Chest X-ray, PA view. Patient: 65 years old, sex M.
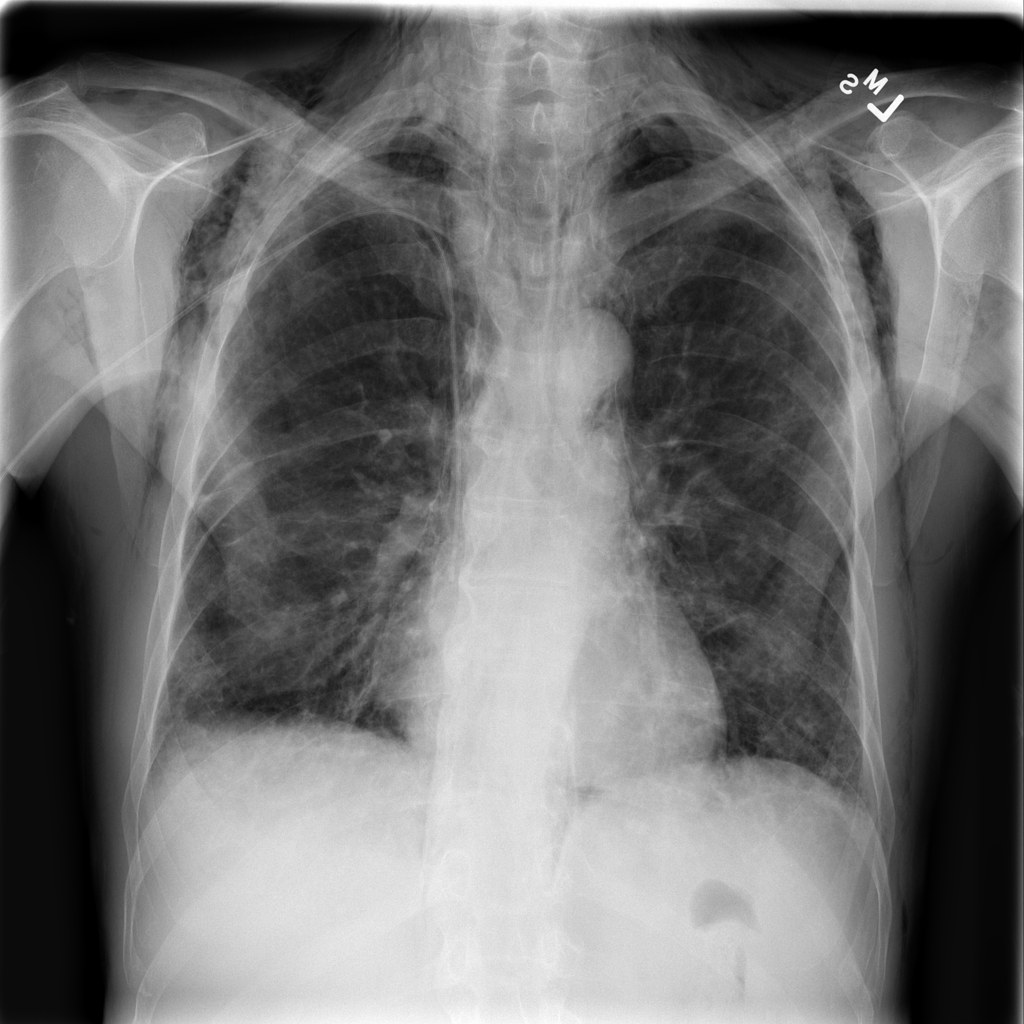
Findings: No Finding